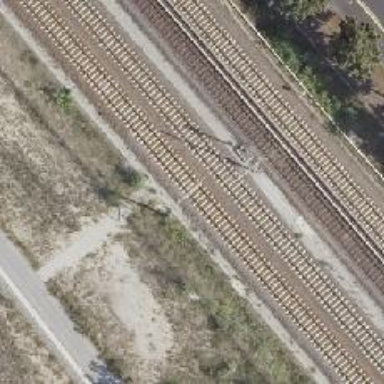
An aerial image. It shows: Solitary milestone along the railway.